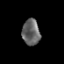
Tissue: prostate
Cell type: Epithelial cells
Senescence score: 0.3374
Nuclear area (px): 448
Mean DAPI intensity: 101.757